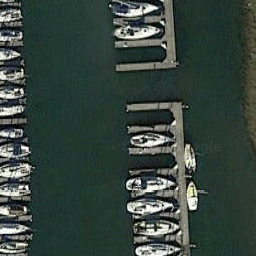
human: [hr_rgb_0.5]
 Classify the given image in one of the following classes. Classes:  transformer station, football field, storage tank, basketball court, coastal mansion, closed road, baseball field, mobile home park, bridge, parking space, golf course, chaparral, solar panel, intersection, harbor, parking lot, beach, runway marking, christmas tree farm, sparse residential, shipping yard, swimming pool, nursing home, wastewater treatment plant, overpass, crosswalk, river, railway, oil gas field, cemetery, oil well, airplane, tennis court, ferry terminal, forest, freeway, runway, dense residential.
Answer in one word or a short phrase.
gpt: harbor